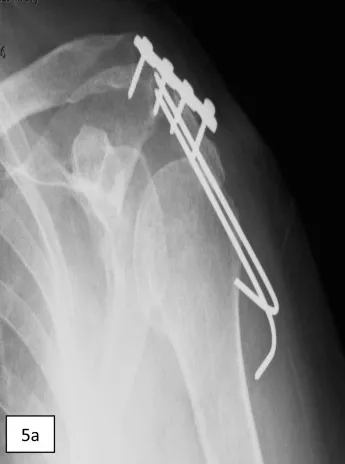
Post-operative left shoulder x-rays. A) AP view (immediate P.
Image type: radiology (x_ray)